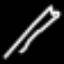
Label: pencil